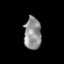
Tissue: prostate
Cell type: Myeloid cells
Senescence score: 0.2433
Nuclear area (px): 543
Mean DAPI intensity: 143.424